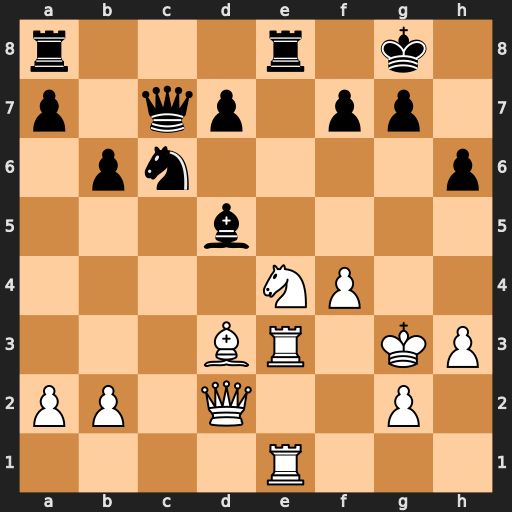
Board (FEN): r3r1k1/p1qp1pp1/1pn4p/3b4/4NP2/3BR1KP/PP1Q2P1/4R3
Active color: w
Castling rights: -
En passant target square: -
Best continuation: Nf6+ gxf6 Rxe8+ Rxe8 Rxe8+